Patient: sex F, age 31
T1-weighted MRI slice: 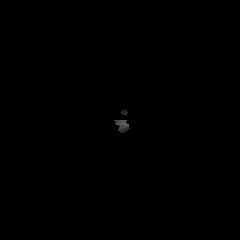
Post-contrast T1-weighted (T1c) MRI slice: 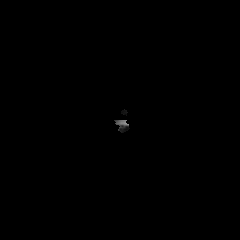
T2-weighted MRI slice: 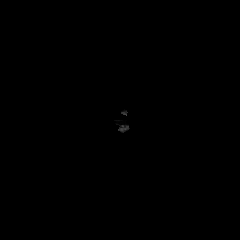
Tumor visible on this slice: no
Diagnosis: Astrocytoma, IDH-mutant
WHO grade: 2